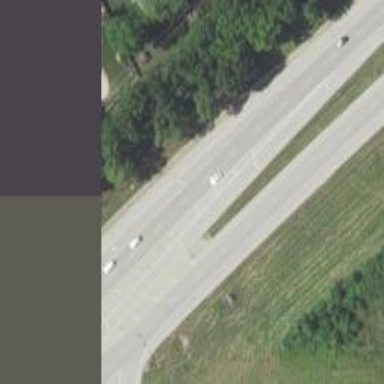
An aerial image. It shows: Road marking featuring gore chevron.